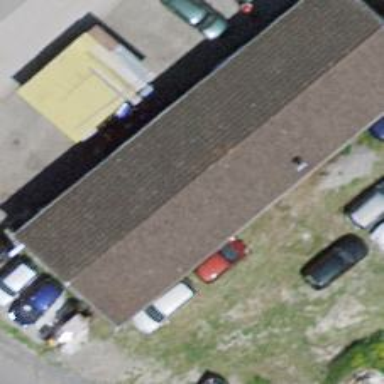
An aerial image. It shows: Car repair shop.